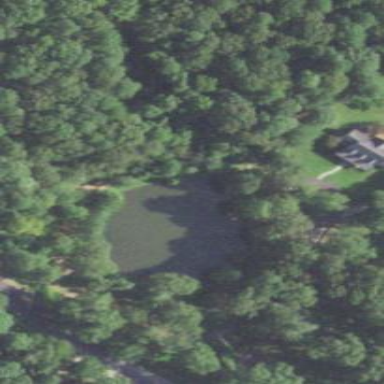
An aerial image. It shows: Peaceful pond surrounded by nature.